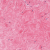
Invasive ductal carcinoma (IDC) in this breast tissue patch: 0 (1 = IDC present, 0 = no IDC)